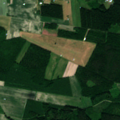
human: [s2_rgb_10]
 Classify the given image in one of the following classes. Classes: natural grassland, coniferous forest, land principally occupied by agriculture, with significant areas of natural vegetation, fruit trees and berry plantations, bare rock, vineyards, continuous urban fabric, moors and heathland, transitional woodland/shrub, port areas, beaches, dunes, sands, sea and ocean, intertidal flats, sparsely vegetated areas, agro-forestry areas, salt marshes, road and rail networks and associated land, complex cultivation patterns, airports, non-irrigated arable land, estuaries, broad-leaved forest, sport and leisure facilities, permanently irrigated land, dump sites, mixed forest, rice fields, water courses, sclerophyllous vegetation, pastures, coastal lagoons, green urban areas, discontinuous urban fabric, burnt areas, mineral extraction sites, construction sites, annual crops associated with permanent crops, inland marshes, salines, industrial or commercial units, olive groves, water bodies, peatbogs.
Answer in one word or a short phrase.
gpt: non-irrigated arable land, land principally occupied by agriculture, with significant areas of natural vegetation, coniferous forest, mixed forest